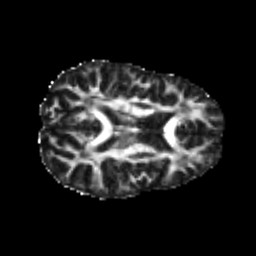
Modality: FA
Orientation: axial
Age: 23
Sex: male
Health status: healthy
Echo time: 0.074 s